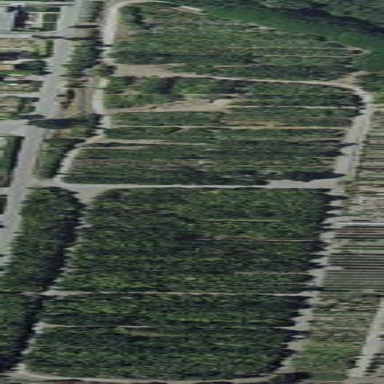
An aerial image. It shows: Orchard.